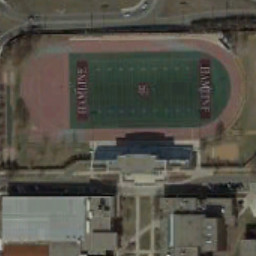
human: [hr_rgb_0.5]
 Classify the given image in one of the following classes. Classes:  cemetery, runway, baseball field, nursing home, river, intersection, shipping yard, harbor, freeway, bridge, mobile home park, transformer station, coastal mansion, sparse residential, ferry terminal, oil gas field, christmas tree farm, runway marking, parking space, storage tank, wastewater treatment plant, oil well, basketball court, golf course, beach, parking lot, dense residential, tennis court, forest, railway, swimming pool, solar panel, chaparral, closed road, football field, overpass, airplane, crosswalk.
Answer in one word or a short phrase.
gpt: football field